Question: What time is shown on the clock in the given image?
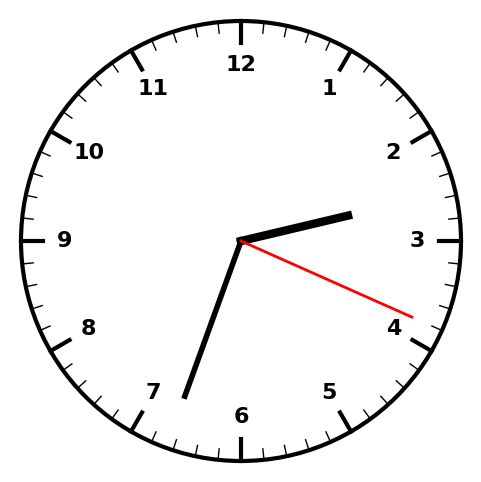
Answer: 02:33:19